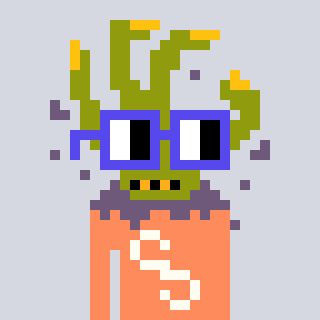
a pixel art character with square blue glasses, a zombie-hand-shaped head and a peachy-colored body on a cool background